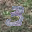
Label: 3